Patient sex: M
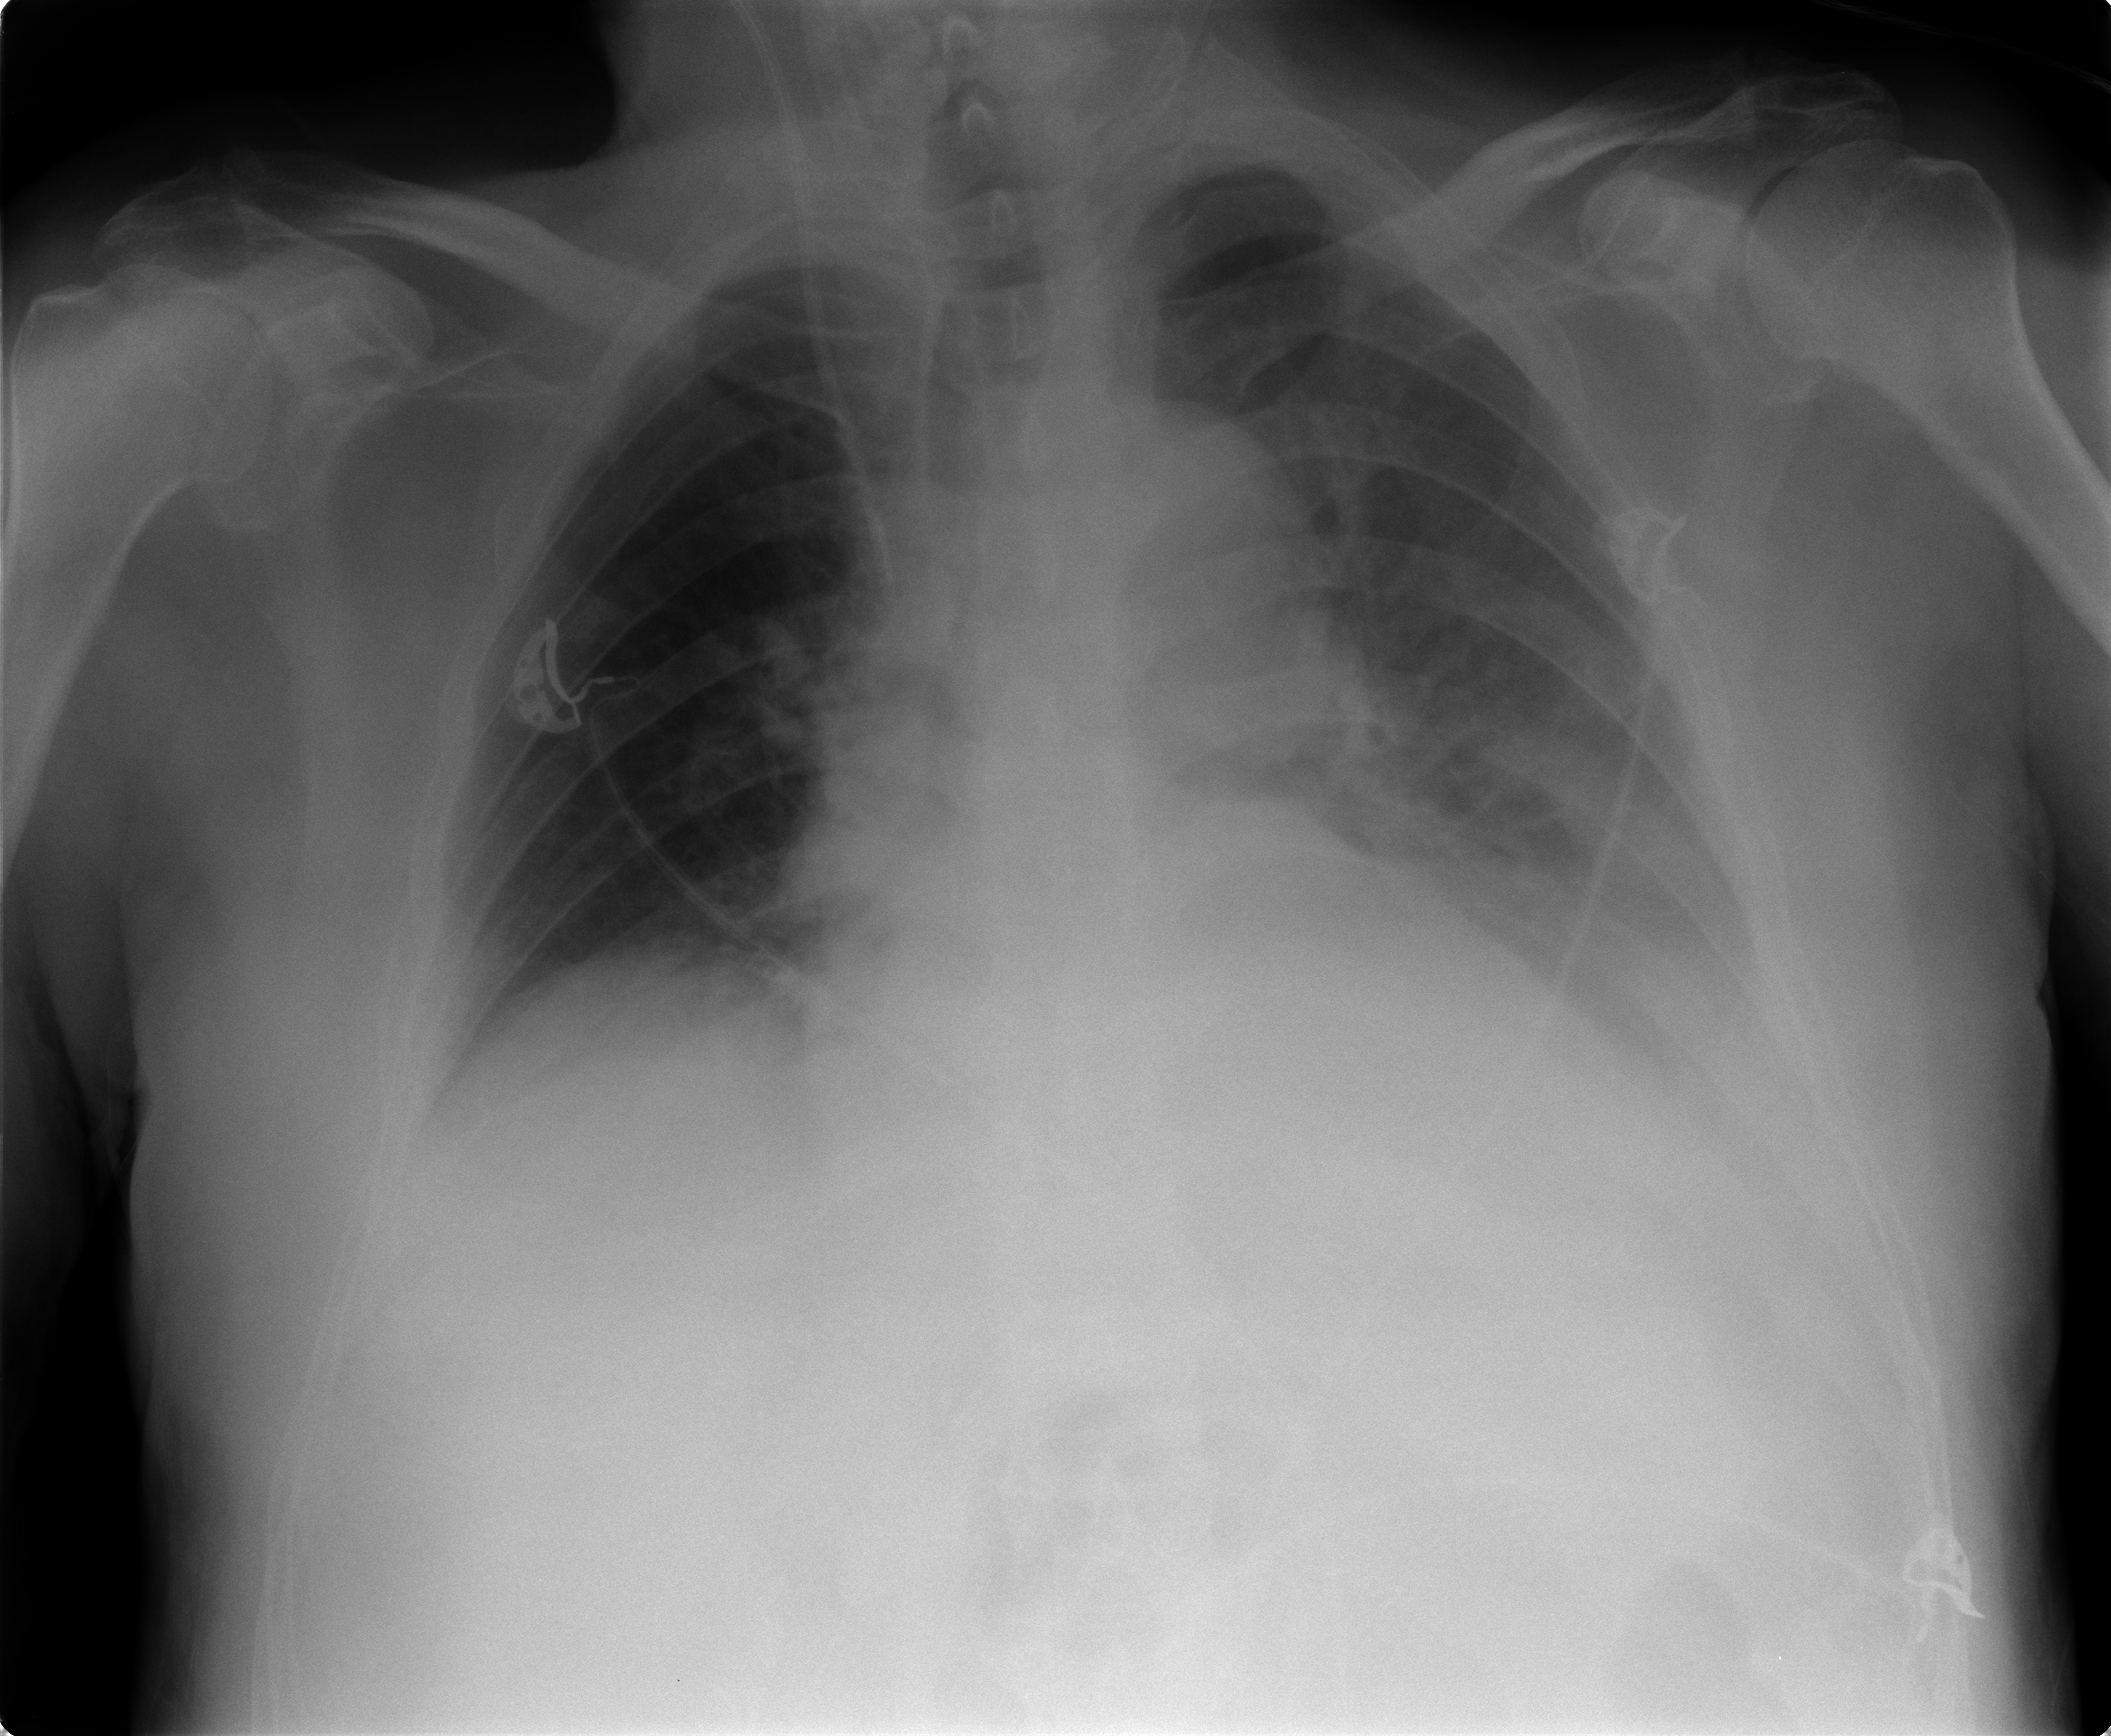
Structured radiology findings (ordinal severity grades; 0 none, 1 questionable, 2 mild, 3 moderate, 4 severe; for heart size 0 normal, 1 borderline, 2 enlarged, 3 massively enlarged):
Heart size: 0
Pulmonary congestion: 0
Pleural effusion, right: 0
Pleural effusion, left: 2
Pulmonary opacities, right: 0
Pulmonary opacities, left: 0
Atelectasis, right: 0
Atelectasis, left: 2